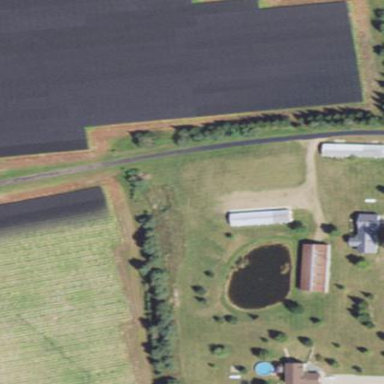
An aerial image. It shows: Farmyard area.